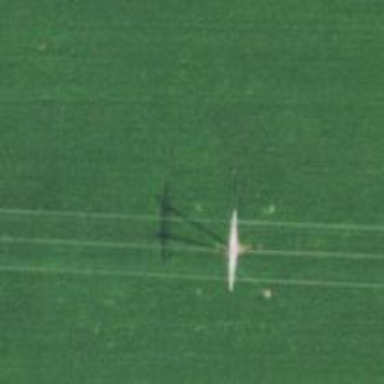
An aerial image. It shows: Lattice structure tower used for power transmission.